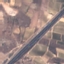
Land use / land cover: Highway